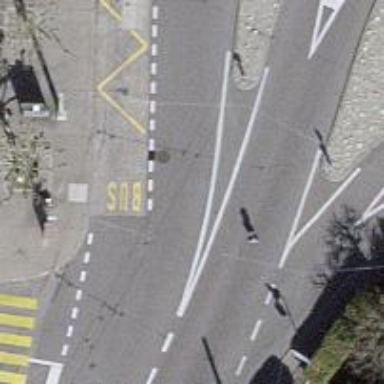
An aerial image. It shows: Residential road with asphalt surface. Trolley wires are present along the road.